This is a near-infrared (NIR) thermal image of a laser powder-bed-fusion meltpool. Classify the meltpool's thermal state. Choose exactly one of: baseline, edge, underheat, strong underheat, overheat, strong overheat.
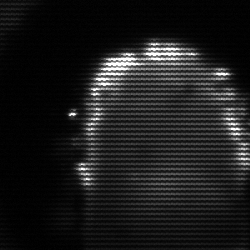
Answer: baseline